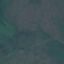
Label: Pasture